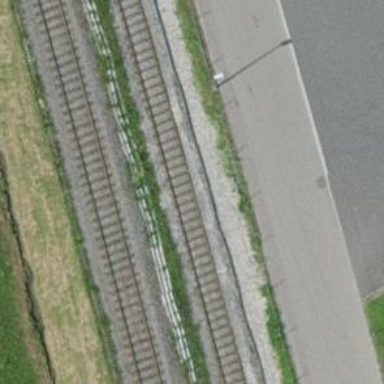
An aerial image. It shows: Siding railway line with electrified contact line for the trains.